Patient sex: M
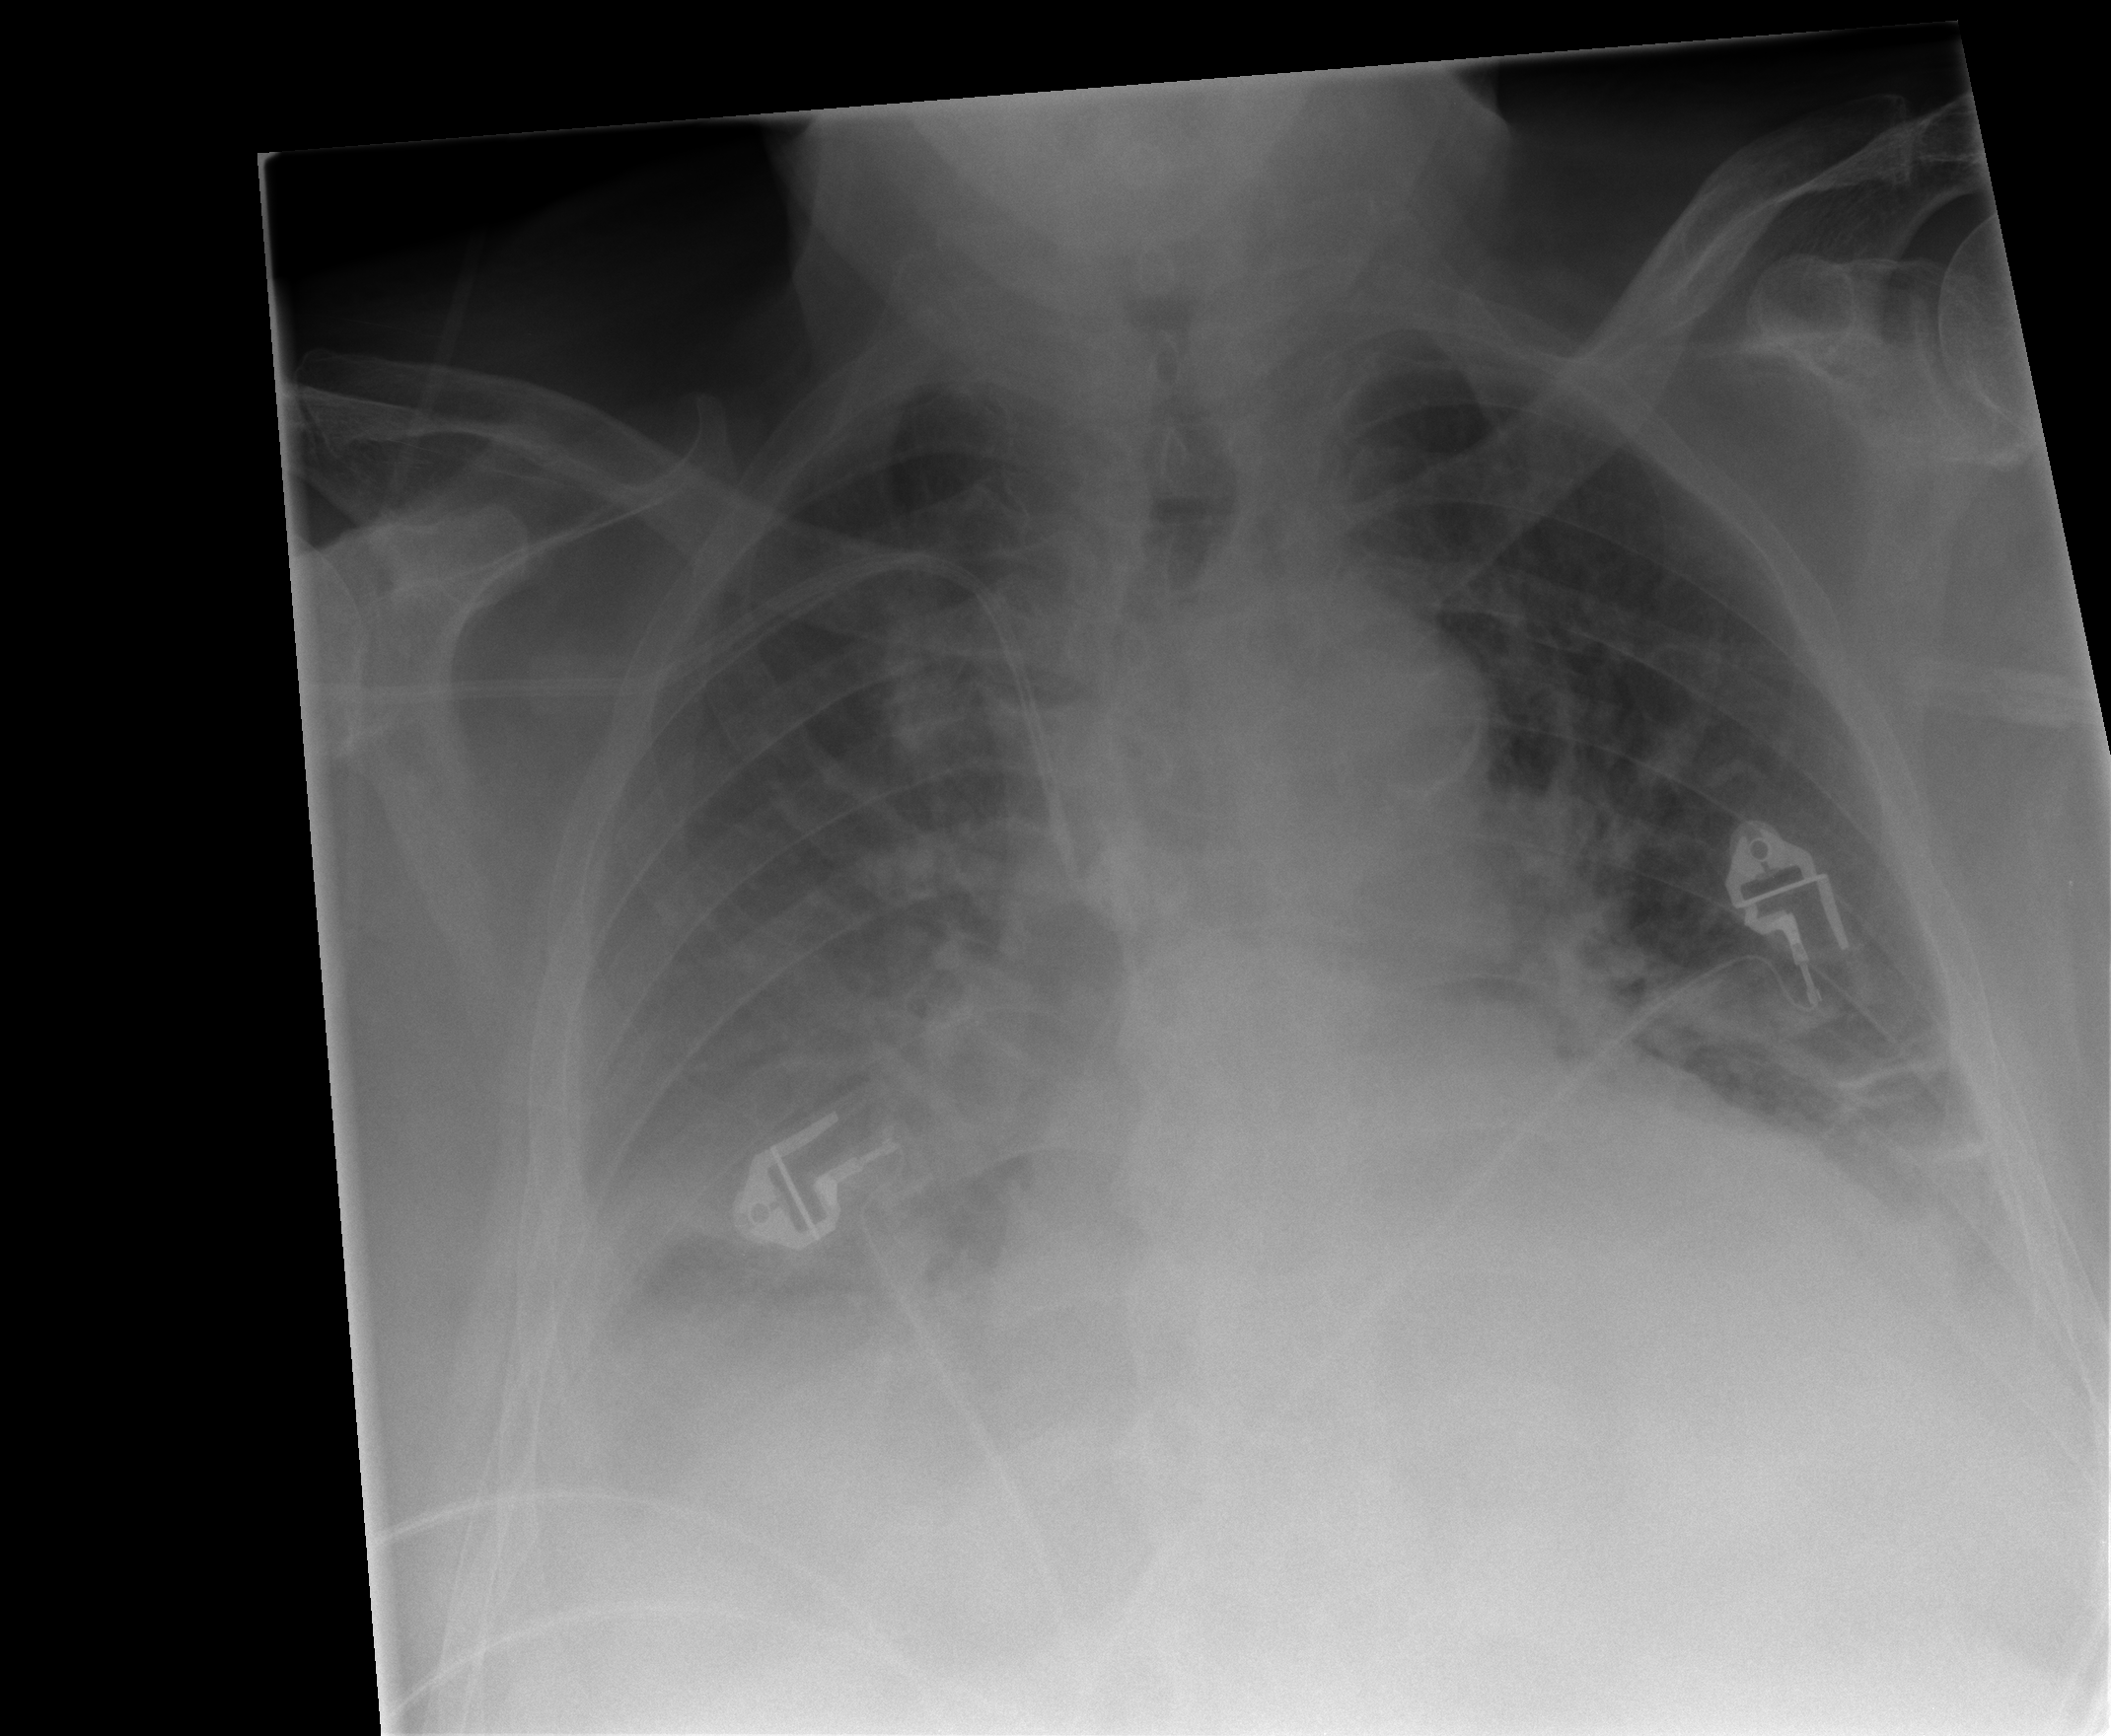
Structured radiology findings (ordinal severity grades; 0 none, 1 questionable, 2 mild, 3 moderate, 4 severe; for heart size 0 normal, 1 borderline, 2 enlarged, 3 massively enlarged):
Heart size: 2
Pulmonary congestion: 2
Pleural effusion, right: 3
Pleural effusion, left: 3
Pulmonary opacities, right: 3
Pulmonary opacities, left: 2
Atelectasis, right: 2
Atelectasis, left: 2